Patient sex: F
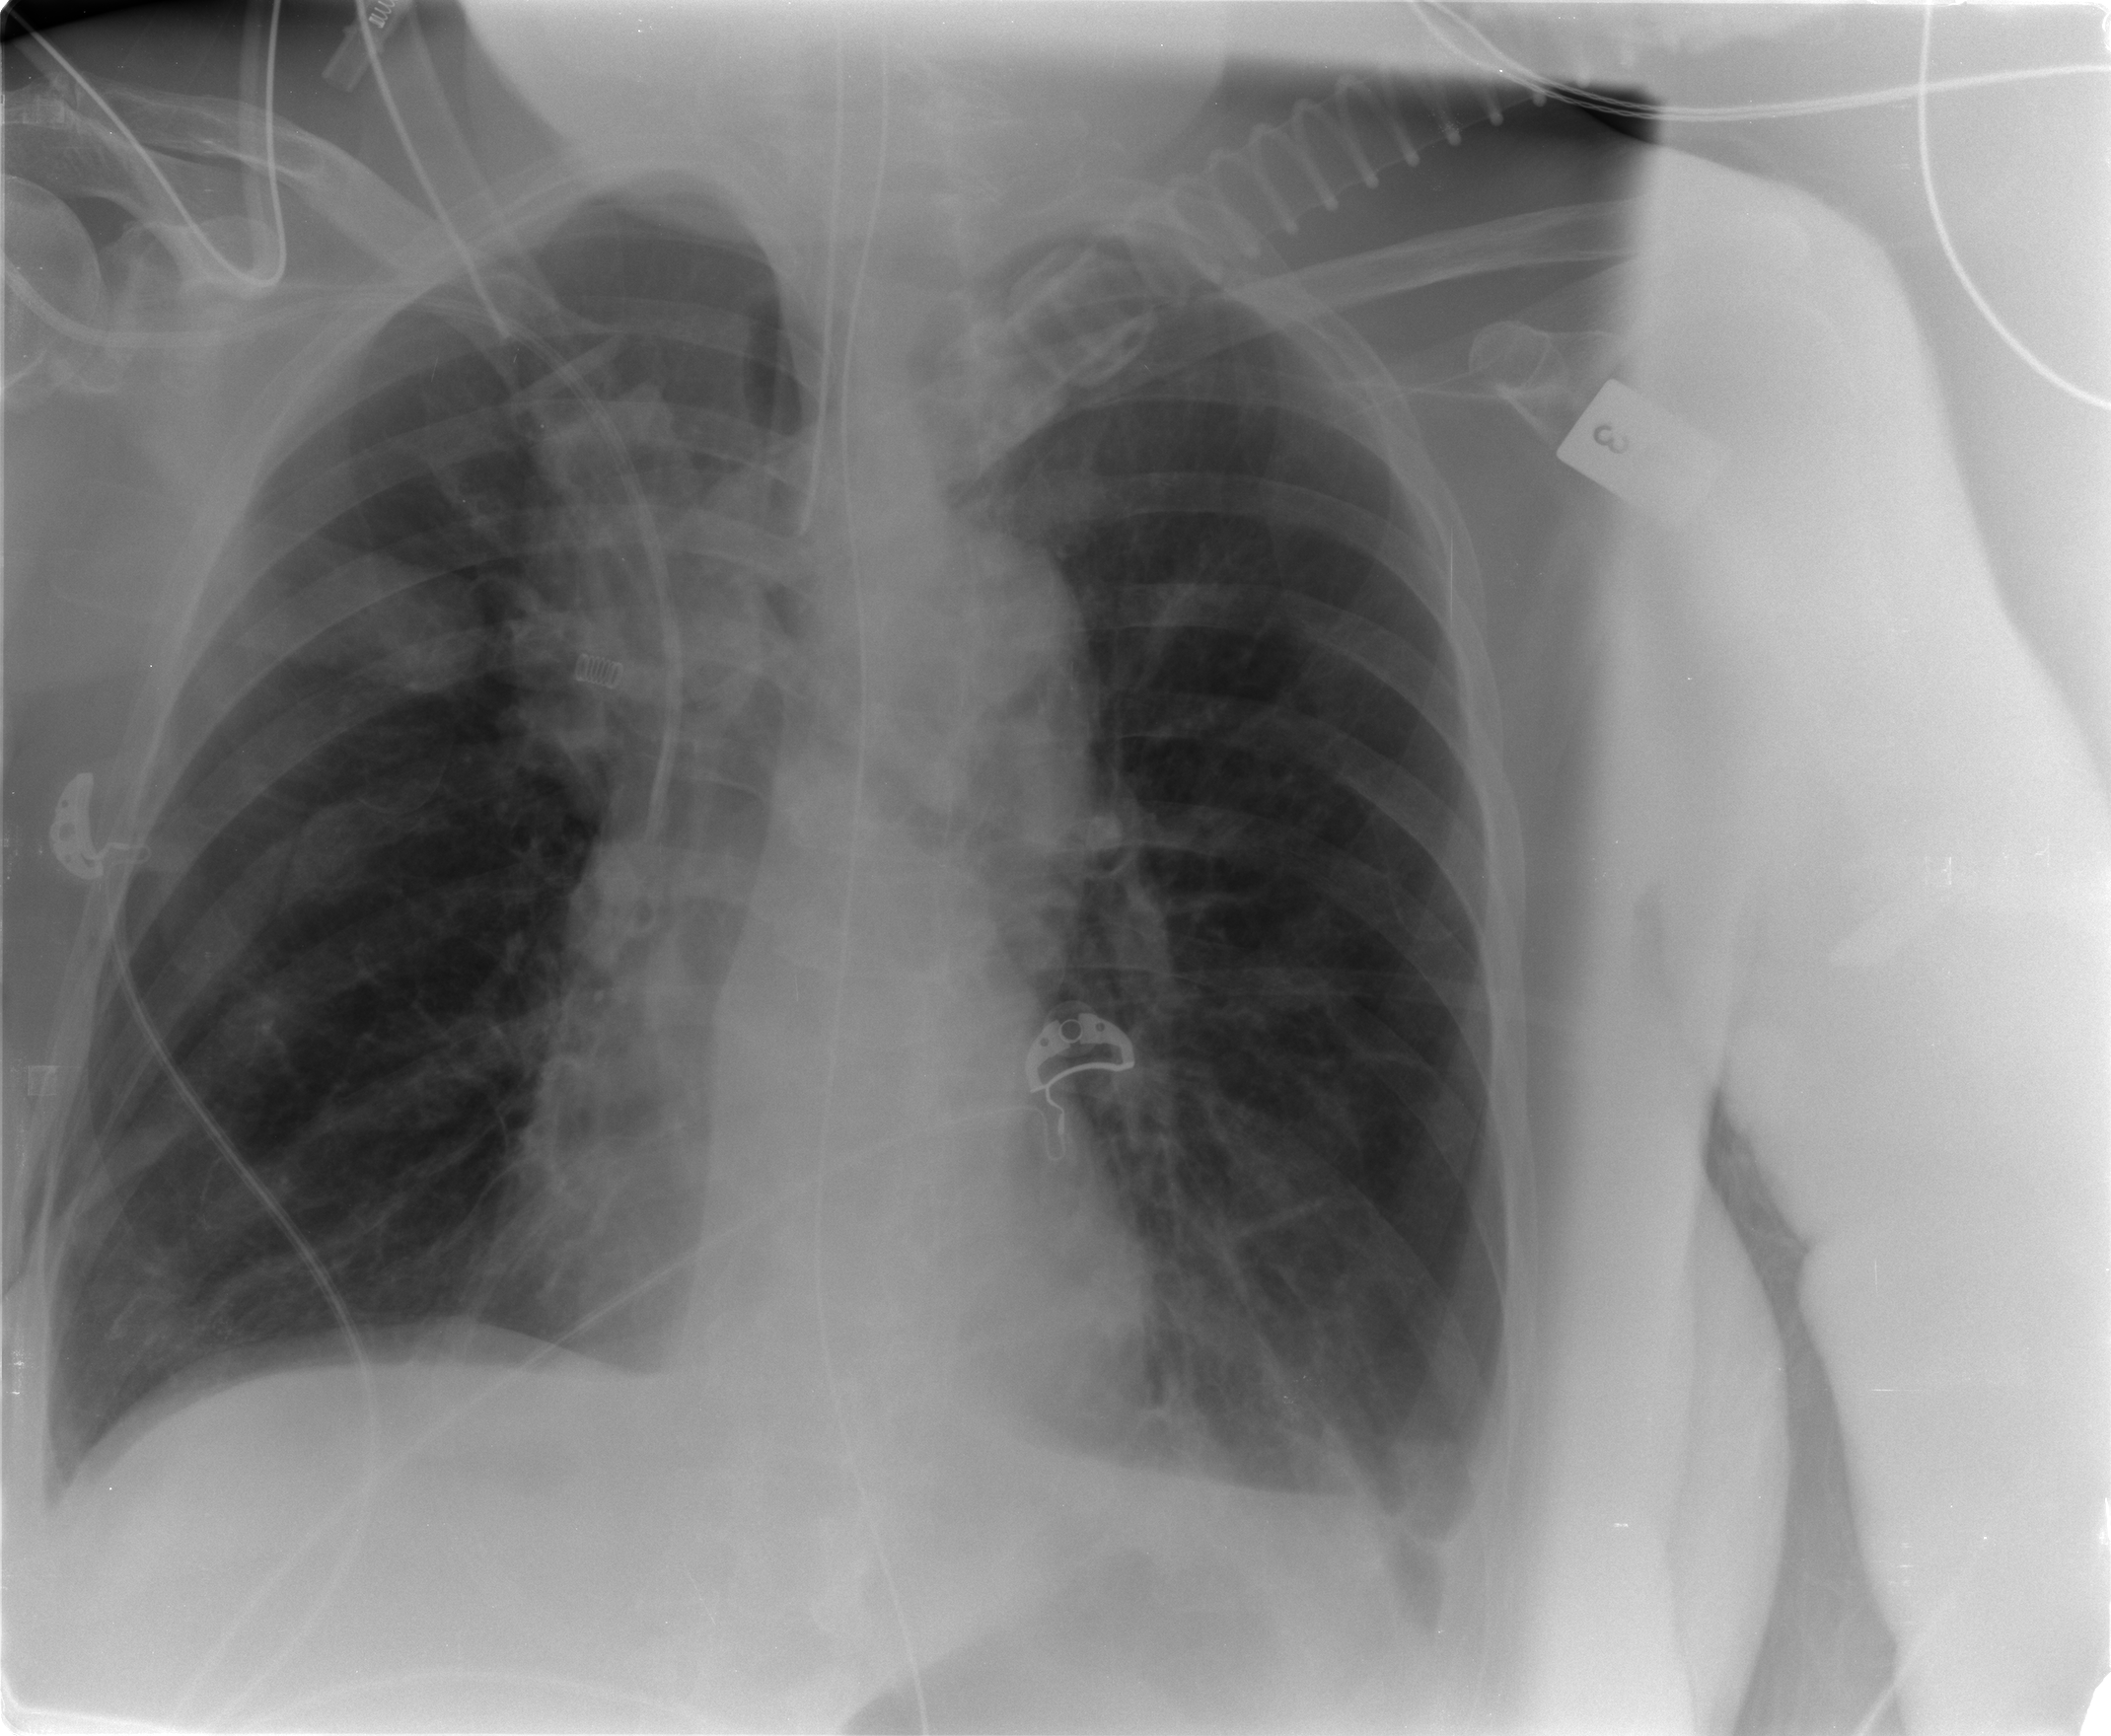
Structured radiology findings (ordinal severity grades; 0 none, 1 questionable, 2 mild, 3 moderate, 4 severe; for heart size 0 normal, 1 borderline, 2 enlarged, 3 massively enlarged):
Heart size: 0
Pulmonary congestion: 0
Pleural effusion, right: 0
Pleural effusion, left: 1
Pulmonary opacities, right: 0
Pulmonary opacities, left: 0
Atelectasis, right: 1
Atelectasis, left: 1